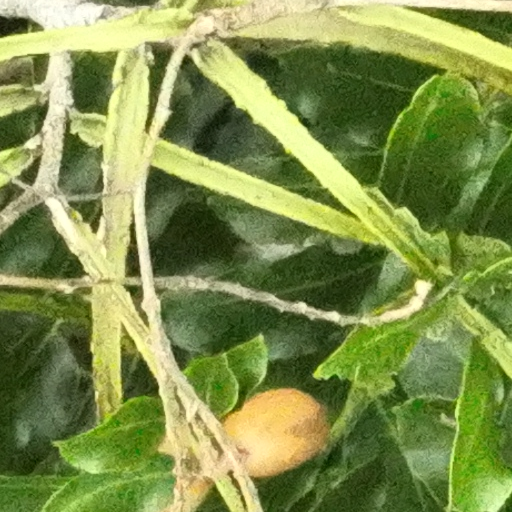
Species: Dipteryx oleifera
GBIF accepted scientific name: Dipteryx oleifera
Crown area (m\u00b2): 491.053